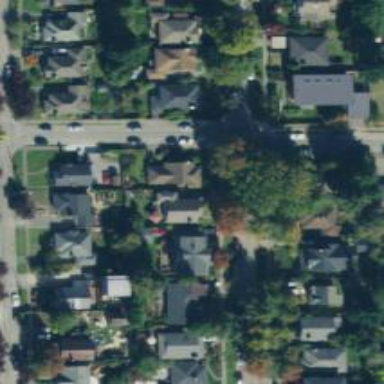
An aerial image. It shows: Residential road with separate sidewalk.